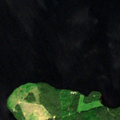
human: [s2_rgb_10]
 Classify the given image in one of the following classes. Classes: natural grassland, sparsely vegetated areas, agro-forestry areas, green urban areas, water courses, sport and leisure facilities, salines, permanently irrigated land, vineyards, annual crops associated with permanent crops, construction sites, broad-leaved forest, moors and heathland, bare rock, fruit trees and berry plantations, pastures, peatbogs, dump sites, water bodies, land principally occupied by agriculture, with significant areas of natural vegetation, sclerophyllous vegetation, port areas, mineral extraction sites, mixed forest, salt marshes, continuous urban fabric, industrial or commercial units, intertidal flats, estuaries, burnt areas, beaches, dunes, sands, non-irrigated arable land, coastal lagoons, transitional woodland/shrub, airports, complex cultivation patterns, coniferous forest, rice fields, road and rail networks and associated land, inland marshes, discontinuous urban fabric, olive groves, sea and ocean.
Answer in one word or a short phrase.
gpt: coniferous forest, mixed forest, water bodies